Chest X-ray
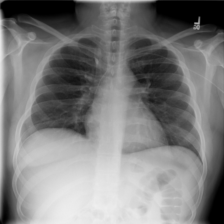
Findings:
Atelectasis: negative
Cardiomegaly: negative
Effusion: negative
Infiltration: negative
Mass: negative
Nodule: negative
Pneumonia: negative
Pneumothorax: negative
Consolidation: negative
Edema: negative
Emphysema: negative
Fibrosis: negative
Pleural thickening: negative
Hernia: negative